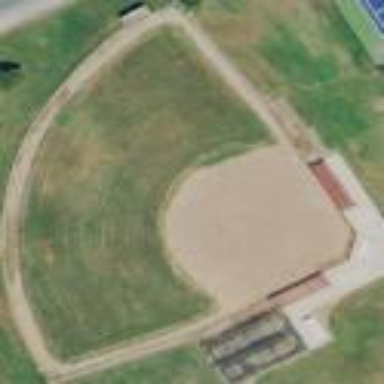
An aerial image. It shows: Softball pitch for leisure sports.